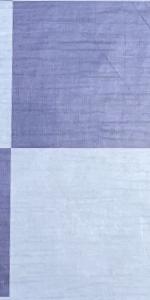
Label: Empty